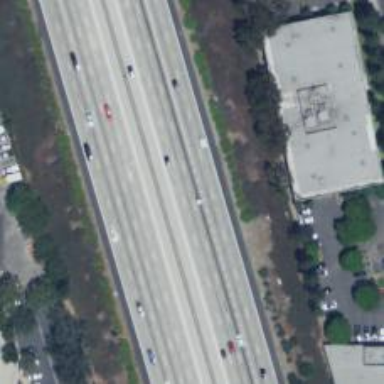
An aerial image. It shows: Motorway.